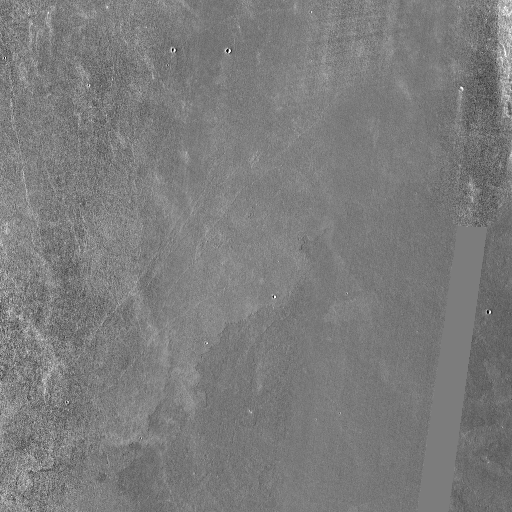
Crater classes present: Background, Other